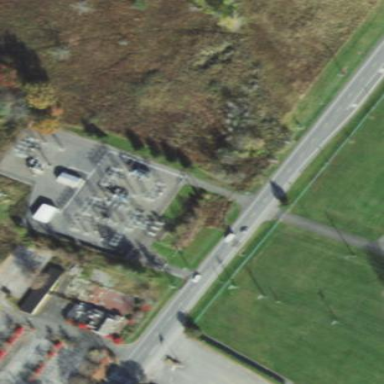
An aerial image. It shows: Power substation.